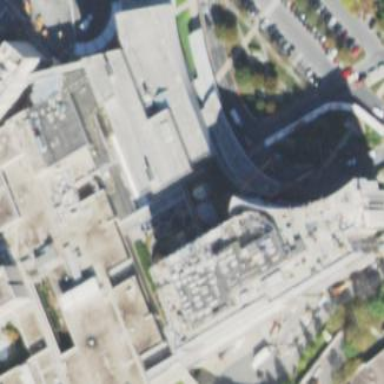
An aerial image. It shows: Hospital building serving as healthcare amenity.